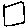
Label: square